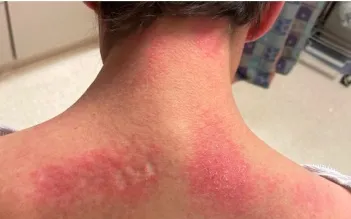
Upper portion of the back after 5 cycles of intravenous immunoglobulin, and before anifrolumab administration.
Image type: medical_photograph (skin_photograph)